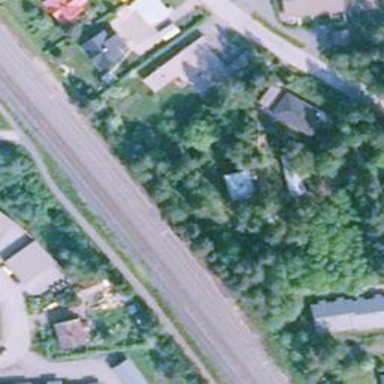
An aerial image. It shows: Railway with continuous electrified contact lines.